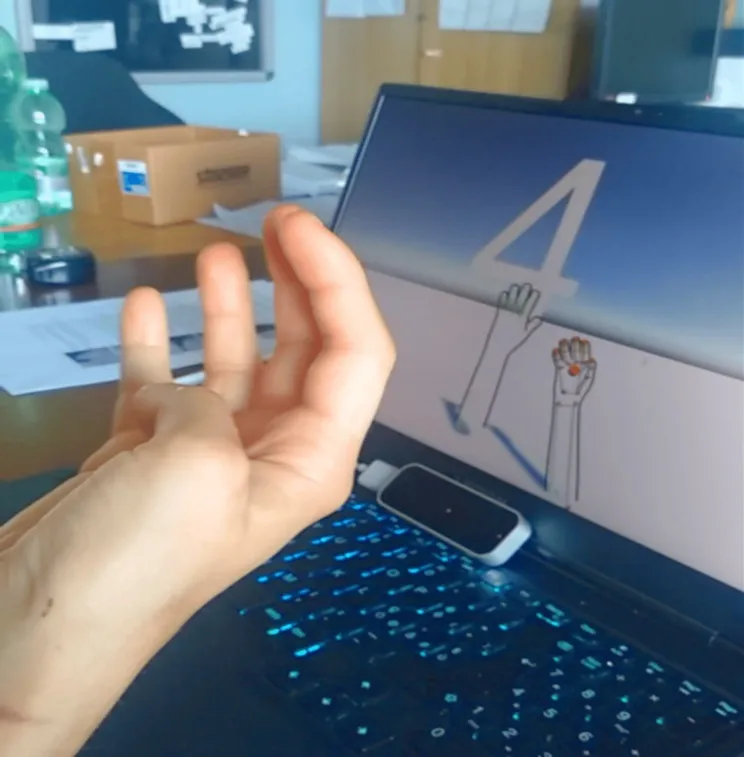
Leap motion hand tracking. Finger extension before therapy.
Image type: medical_photograph (skin_photograph)